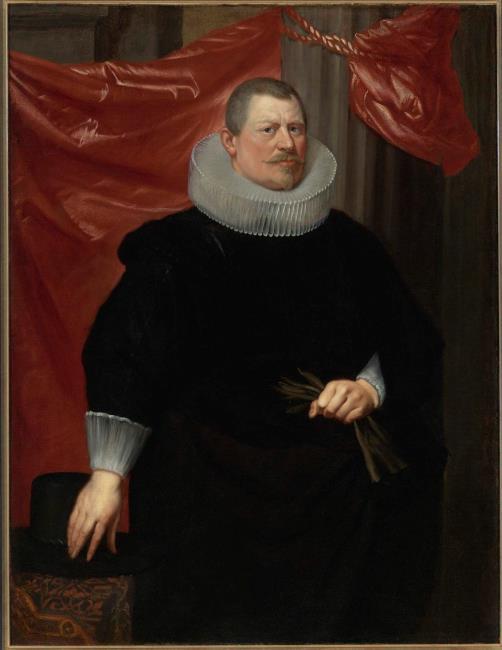
Title: Portrait of a man
Artist: circle of Cornelis de Vos Bron: Jan Kosten (2011-01)
Latest date: 1600
Genre: painting
Iconography: Gloves
Keywords: man's portrait, knee-length portrait, body facing right, head to the right, facing front, large ruff, glove/gloves in hand, hat, table, curtain/drapery background, oriental tablecloth